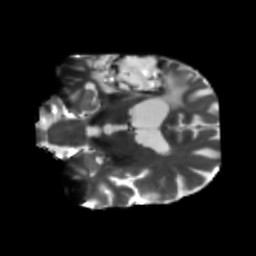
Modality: T2w
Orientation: coronal
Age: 55
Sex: male
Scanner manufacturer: siemens
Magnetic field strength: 3 T
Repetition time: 5.47 s
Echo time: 0.0854 s